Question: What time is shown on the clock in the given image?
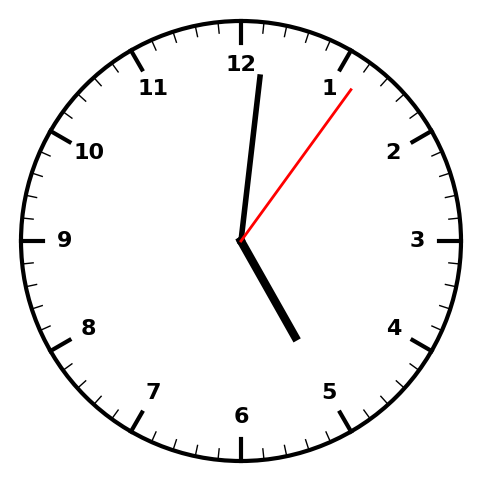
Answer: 05:01:06